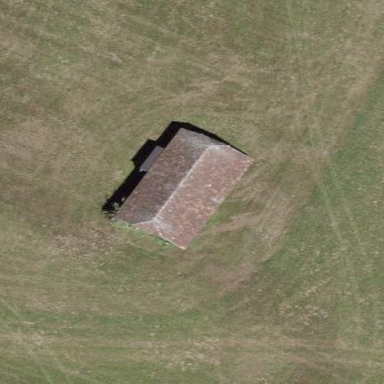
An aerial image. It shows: Barn.